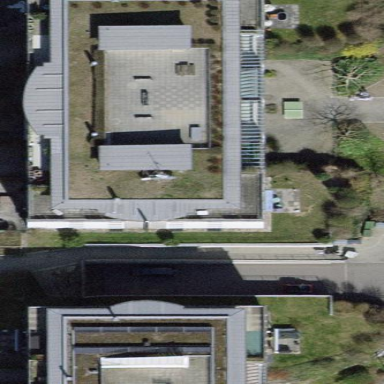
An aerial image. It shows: Building with flat roof.